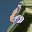
Label: 6